Question: What is the app version?
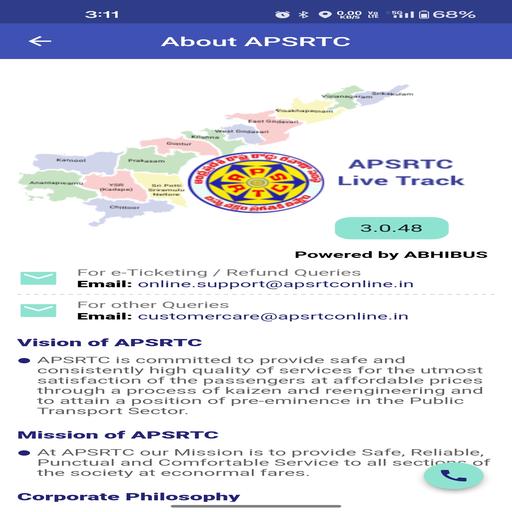
Answer: 3.0.48